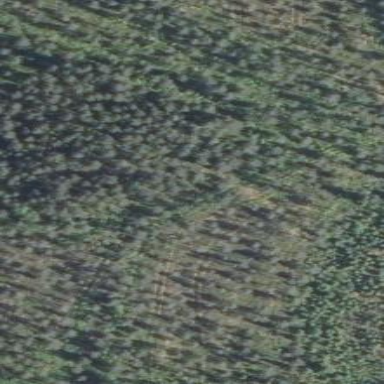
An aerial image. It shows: Woodland with needle-leaved trees.